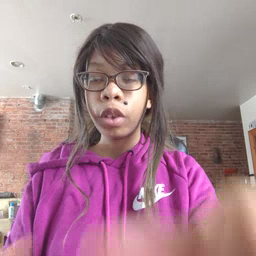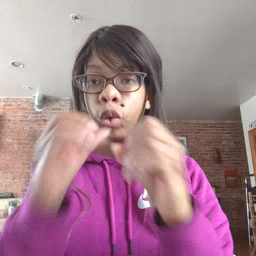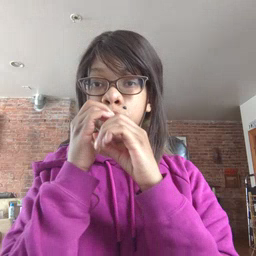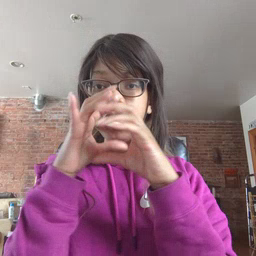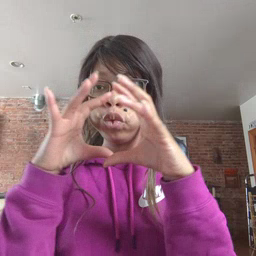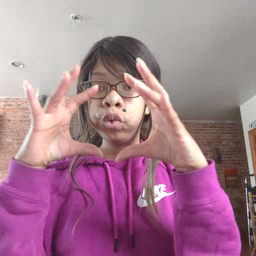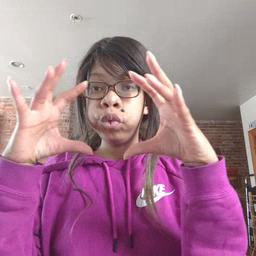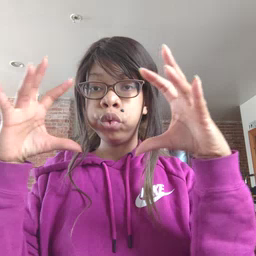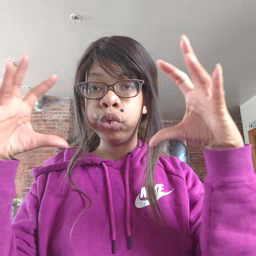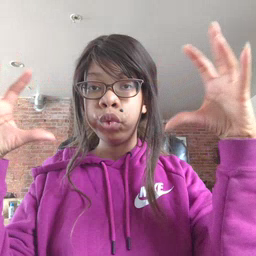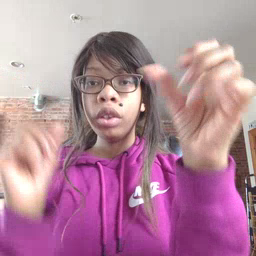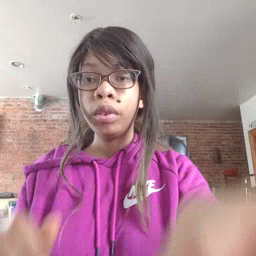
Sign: balloon